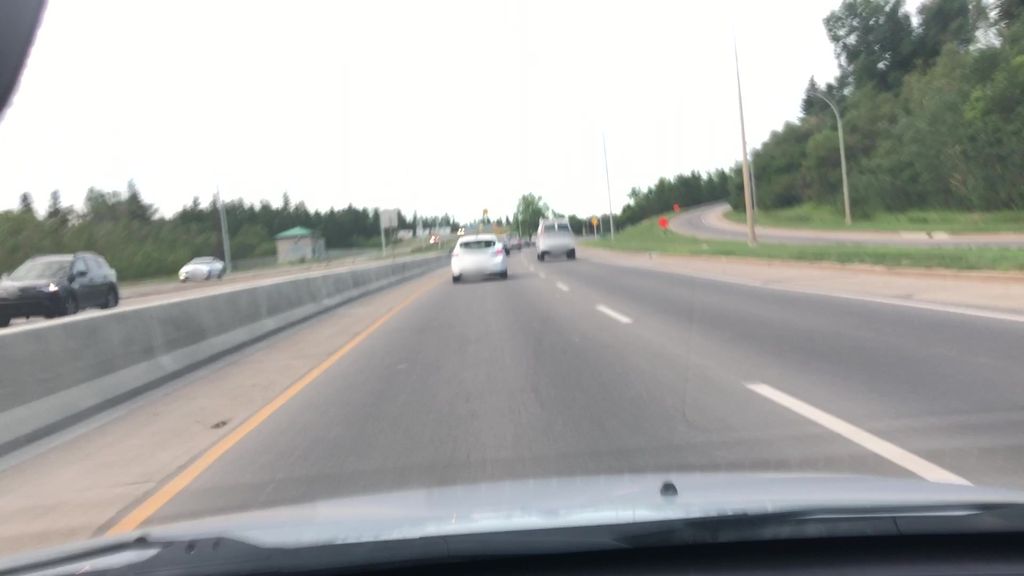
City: edmonton